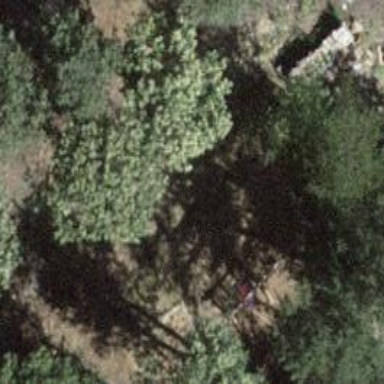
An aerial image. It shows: Picnic table located in leisure land area.